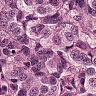
Metastatic tissue present: yes